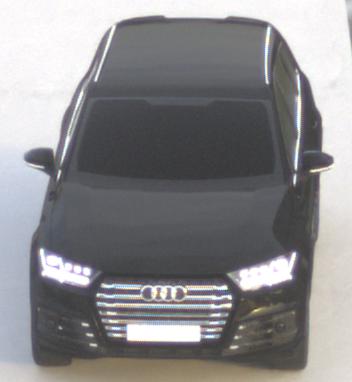
Make: Audi
Model: SQ7
Detailed model: -
Model produced from: 2016
Model produced until: 2018
Doors: 5
Color: black
Road condition: dry road
Daytime: sunrise or sunset
Contrast: low contrast